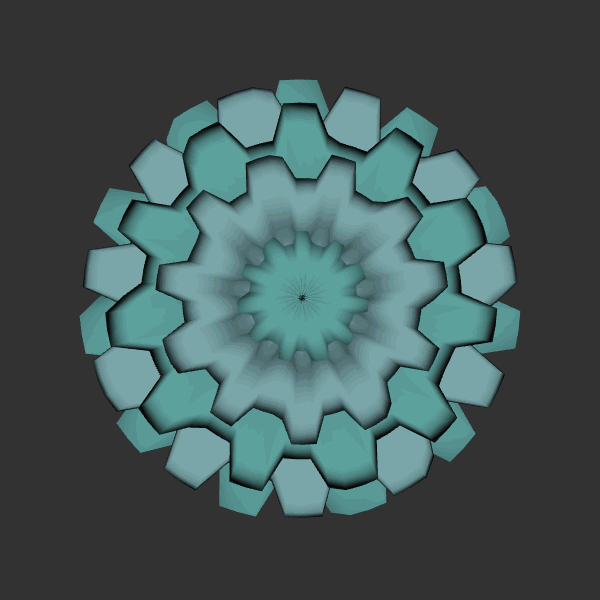
Background: dark